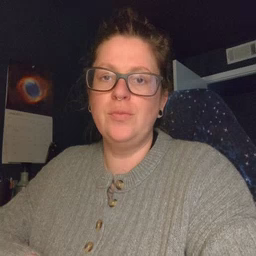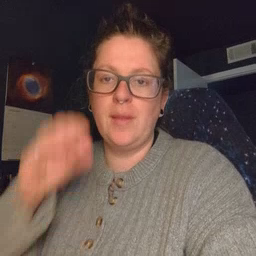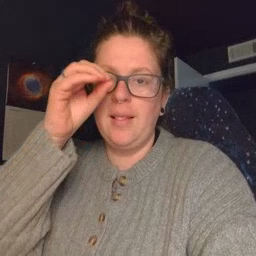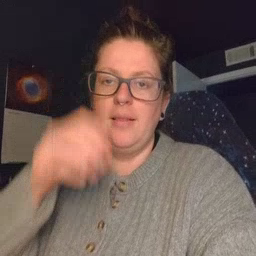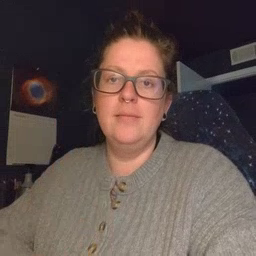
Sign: owl